Question: I've been trying to deconstruct an object. The object comes via json as a result of single column select from the database.
'''
//api
export const fetchNames = async() => {
try {
const data = await axios.get("http://localhost:5000/names");
return data;
} catch (error) {
return error
}
}
//function call
const [fetchedNames, setfetchedNames] = useState([]);
useEffect(()=>{
const fetchApi = async () => {
fetchedNames(await fetchNames());
}
fetchApi();
console.log(fetchedNames);
})
'''
result:
data:Array(23)
> 0:{name:"adams"}

Expected is an array of all names. [ADAMS, SIMON, ...].
The array will be use in a NativeSelect and will be display as frontend selection.
---
Approach i did that resulted to my expected output.
'''
export const fetchNames = async () =>{
try{
const response = await fetch('http://localhost:5000/towns');
const jsonNames = await response.json();
return jsonNames;
}catch(error){
return error;
}
}
const [fetchedNames, setFetchedNames] = useState([]);
useEffect(()=>{
const fetchApi = async () =>{
setFetchedNames( await fetchNames());
}
fetchApi();
},[]);
'''
Then, i did the mapping.
{fetchedNames.map((Names,i) => (<option key={i} value
{Names.name}>{Names.name}))}
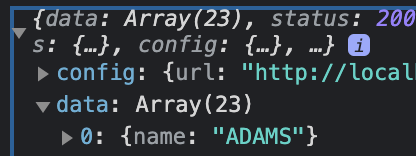
Answer: There are a few issues there:
- 'fetchedNames(await fetchNames());''setFetchedNames''fetchedNames'- - - - 'console.log(fetchedNames)'
I think you're probably looking for something like this, assuming you only want to fetch the data once when the component mounts, see '***' comments:
'''
//api
export const fetchNames = async () => {
// *** Removed the 'try'/'catch', you shouldn't handle that here, let the caller handle it
const data = await axios.get("http://localhost:5000/names");
return data; // *** Is this really correct? Not 'data.data'?
}; // *** I assumed a closing } here
// In your component function
const [fetchedNames, setfetchedNames] = useState([]);
useEffect(() => {
// An async function wrapper doesn't help anything here
fetchNames()
.then(setFetchedNames) // *** Call the setter function, not the array
.catch(error => {
// ...handle/report error...
});
}, []); // *** You need a dependencies array, or your effect is called after every render
// ...use 'fetchedNames' to render the component; it will initially be
// empty, then your component will be re-rendered (with the names in
// 'fetchedNames') when you get the names from the API.
'''
Aside from the above, if you only want the names but the array you get is of objects with a 'name' property, add a 'map' call, probably in the API function:
'''
export const fetchNames = async () => {
const data = await axios.get("http://localhost:5000/names");
return data.map(({name}) => name);
// ^^^^^^^^^^^^^^^^^^^^^^
};
'''